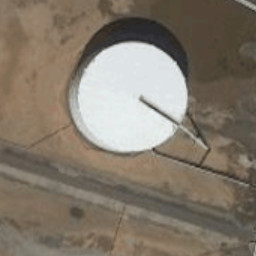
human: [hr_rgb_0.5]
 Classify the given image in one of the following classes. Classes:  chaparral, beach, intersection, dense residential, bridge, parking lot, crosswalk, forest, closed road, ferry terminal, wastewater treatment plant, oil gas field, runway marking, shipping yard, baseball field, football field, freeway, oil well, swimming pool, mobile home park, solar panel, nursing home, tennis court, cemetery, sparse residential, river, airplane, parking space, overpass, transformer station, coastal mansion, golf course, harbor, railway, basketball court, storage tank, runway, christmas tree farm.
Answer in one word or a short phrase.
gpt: storage tank